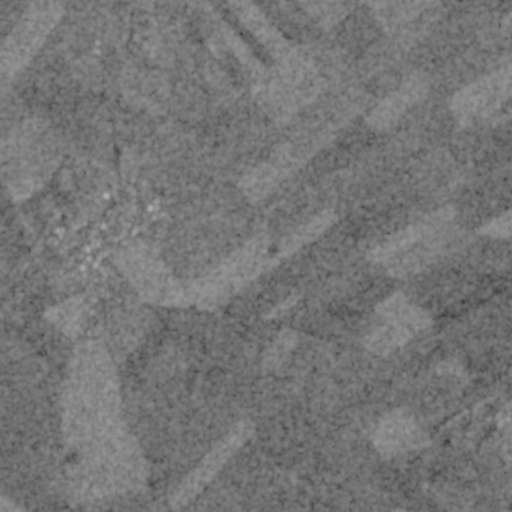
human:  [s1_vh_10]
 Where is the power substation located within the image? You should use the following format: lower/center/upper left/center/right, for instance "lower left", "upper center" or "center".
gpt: The power substation is located in the center left of the image.
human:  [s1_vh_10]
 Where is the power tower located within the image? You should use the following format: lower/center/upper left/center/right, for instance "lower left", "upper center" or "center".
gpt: The power tower is located in the upper right of the image.
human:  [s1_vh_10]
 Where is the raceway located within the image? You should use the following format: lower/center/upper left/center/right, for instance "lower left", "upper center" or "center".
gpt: The raceway is located in the center of the image.
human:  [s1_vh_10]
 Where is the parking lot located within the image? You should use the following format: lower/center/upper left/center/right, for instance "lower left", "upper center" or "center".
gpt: There is no parking lot in the image.

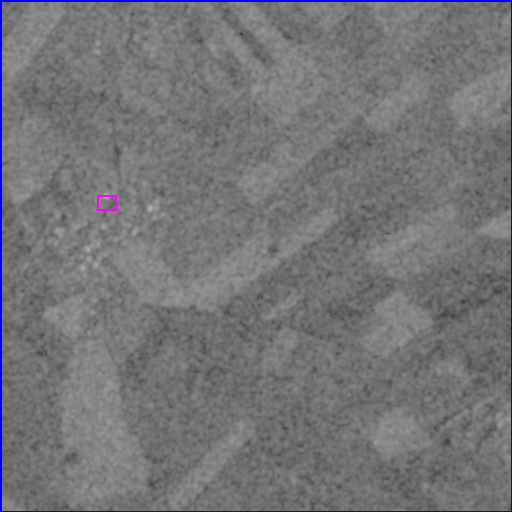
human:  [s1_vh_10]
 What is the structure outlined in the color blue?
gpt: The structure outlined in blue is a crop field.
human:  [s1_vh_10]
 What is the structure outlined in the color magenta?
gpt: The structure outlined in magenta is a park.
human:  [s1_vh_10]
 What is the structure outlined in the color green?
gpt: There is no green outline.